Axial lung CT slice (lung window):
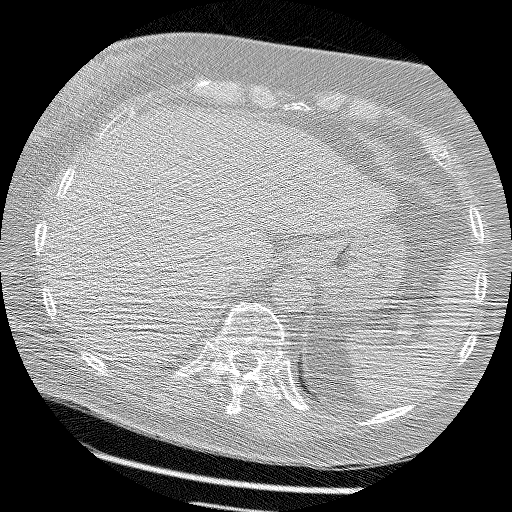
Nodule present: no